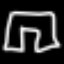
Label: pants